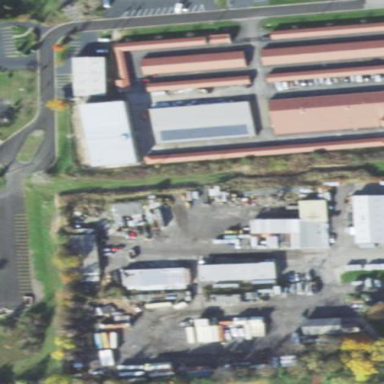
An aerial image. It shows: Building that serves as storage rental shop.